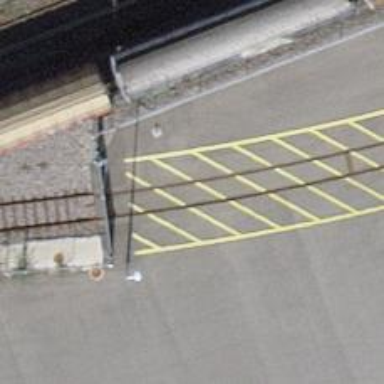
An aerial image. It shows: Single-track spur railway line.